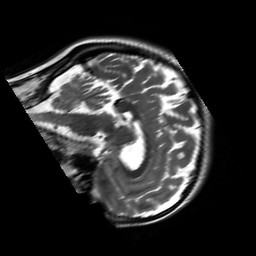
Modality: T2w
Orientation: sagittal
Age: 25
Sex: female
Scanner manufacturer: siemens
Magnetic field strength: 3 T
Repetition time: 8.53 s
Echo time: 0.091 s